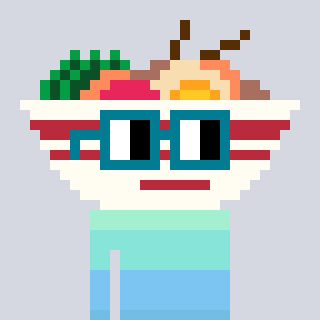
a pixel art character with square dark green glasses, a noodles-shaped head and a red-colored body on a cool background